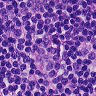
Metastatic tissue present: no